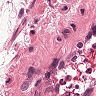
Metastatic tissue present: no